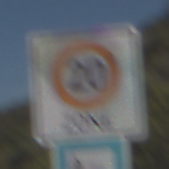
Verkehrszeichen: BeginnZone20
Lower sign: SackgasseRadverkehrFussgaengerDurchlaessig
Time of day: MorningAfternoon
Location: Outdoor (Nature)
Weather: Clear
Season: NotSpecified
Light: Natural